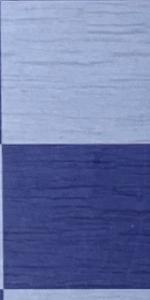
Label: Empty